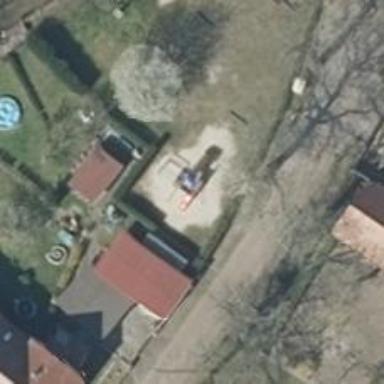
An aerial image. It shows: Playground area for leisure activities on the land.